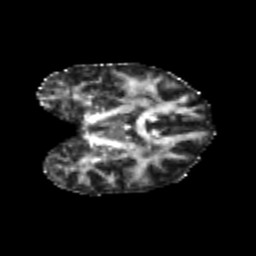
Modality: FA
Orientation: coronal
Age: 23
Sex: female
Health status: healthy
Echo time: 0.074 s